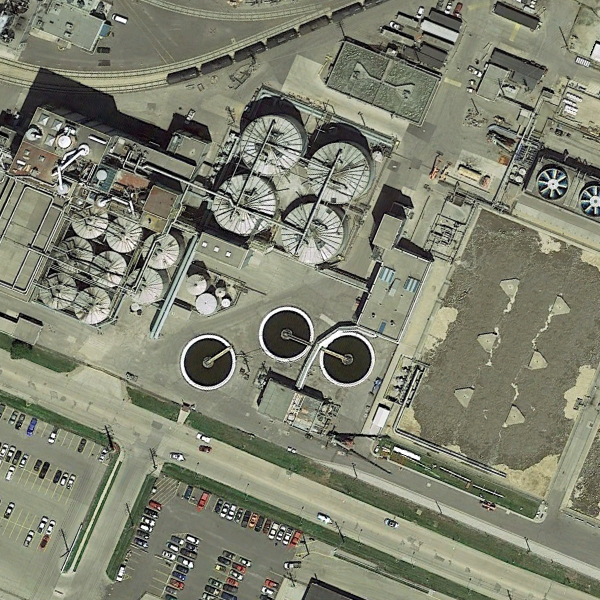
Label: StorageTanks